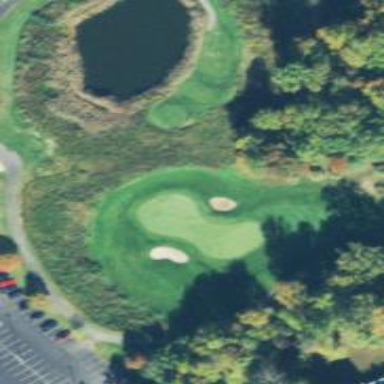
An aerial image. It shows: View of golf hole.